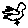
Label: bird